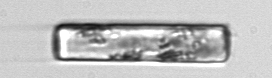
Label: Guinardia_delicatula